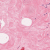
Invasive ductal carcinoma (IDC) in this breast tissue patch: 0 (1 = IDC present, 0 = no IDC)